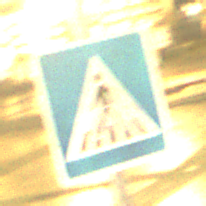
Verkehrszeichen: FussgaengerueberwegRechts
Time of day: Night
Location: Outdoor (Urban)
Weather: Overcast
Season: NotSpecified
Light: Artificial